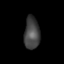
Tissue: lung
Cell type: T cells
Senescence score: 0.2022
Nuclear area (px): 492
Mean DAPI intensity: 68.494